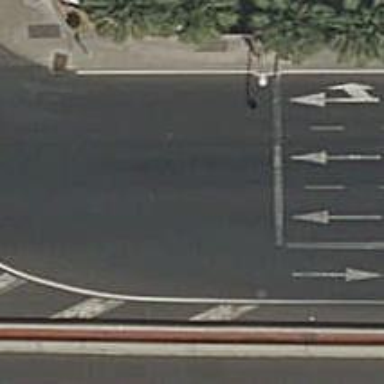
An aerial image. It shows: Road with traffic signals.